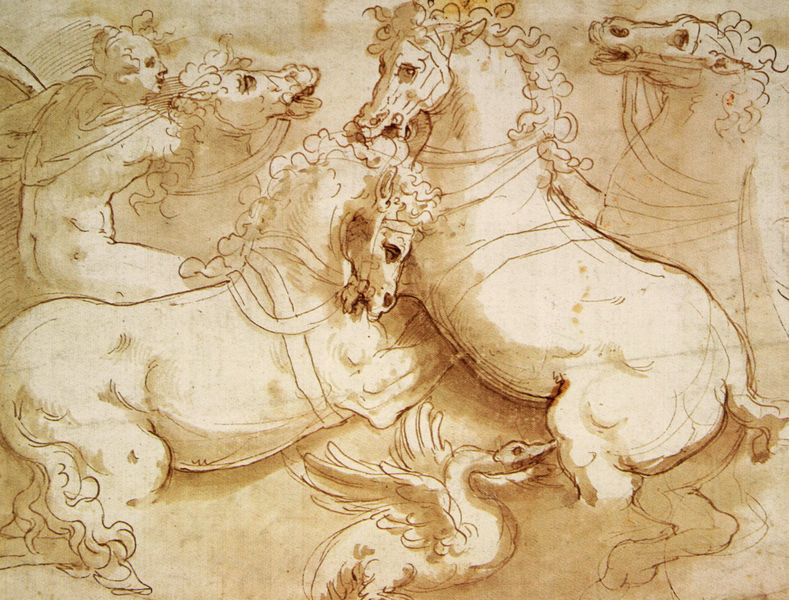
Titel: Detailzeichnung von einem antiken Sarkophag mit dem Sturz des Phaetons
Künstler: Taddeo Zuccari
Standort: London
Institution: British Museum
Schlagwörter: akt, feder, flügel, gott, held, kampf, mann, nackt, rubens, schatten, vogel, weiß, sitzen, bewegung, braun, frau, licht, schwarz, skizze, szene, zeichnung, tier, tiere, beige, augen, barock, mensch, bild, locken, ohren, renaissance, pferd, pferde, reiter, chaos, mähne, reiten, ritt, schwanz, schweif, zaumzeug, zügel, hintern, wellen, umrisse, ente, gans, schnabel, schwan, italien, studie, grafik, graphik, linien, wagen, schlacht, unruhe, wild, dick, muskeln, schenkel, striche, wei, vier, laviert, geschirr, schraffur, schwarzweiß, strich, dynamik, allegorie, entwurf, trense, wellig, kraus, ross, springen, muskel, maul, nüstern, mythos, griechenland, gurt, rösser, rötel, steigen, aufbäumen, federzeichnung, michelangelo, leonardo, lavieren, aquarelliert, gurte, mähnen, raffael, flügelschlagen, gefieser, gesä, bei en, ungestüm, agon, italienischer künstler